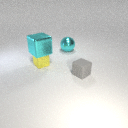
large cyan metal cube above small yellow metal cube